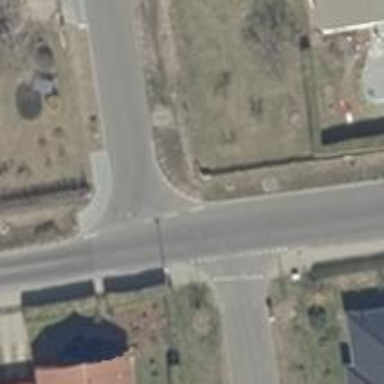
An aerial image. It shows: Tertiary road with asphalt surface.